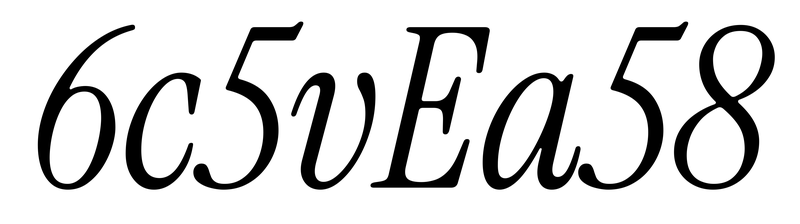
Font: InstrumentSerif-Italic